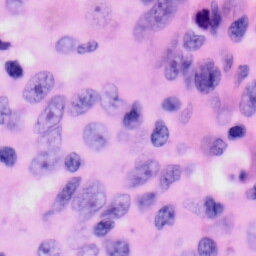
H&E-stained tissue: Skin